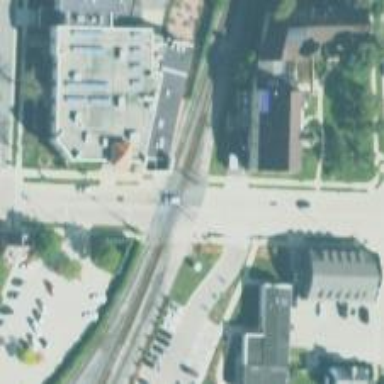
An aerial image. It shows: Crossing for the railway.